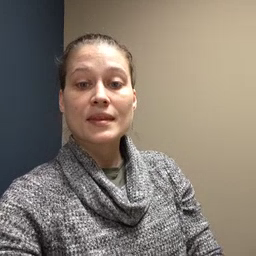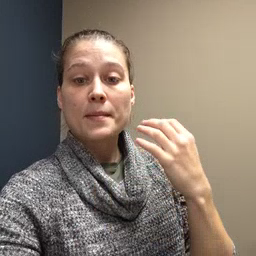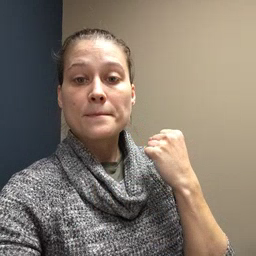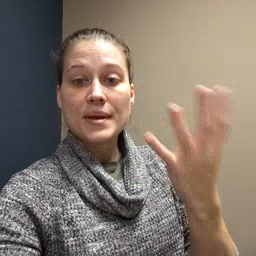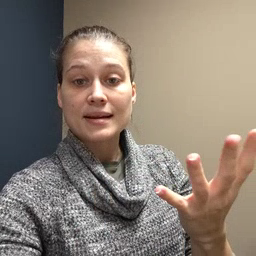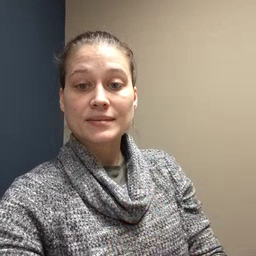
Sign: many